Interaction volume radius: 10 \u00c5
Interaction volume height: 15 \u00c5
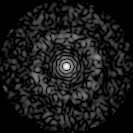
Disorder parameter: 0.8145